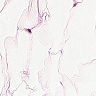
Metastatic tissue present: no